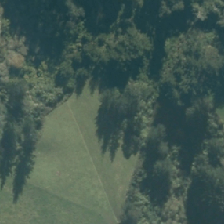
Land cover: high_producing_grassland